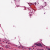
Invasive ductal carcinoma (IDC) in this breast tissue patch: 0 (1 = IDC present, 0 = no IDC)